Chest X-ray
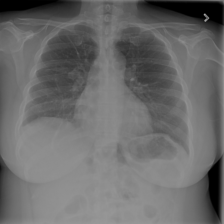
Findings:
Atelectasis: negative
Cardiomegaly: negative
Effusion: negative
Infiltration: negative
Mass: negative
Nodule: negative
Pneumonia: negative
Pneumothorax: negative
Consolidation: negative
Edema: negative
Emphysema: negative
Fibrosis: negative
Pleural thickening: negative
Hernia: negative